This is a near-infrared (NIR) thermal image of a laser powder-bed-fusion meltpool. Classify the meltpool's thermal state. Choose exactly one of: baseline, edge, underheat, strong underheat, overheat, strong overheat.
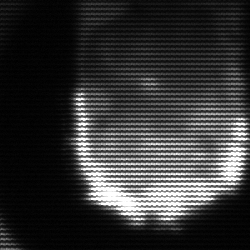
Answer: edge